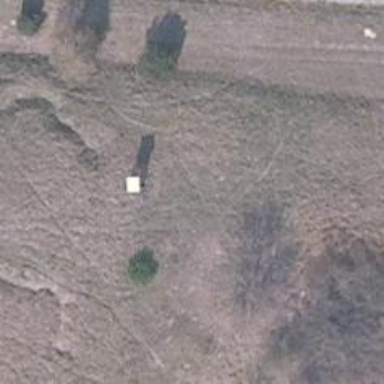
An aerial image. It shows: Hunting stand.